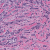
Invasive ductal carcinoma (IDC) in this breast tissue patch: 1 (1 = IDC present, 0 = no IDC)